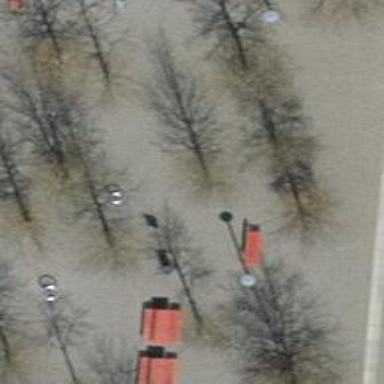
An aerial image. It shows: Urban tree with broadleaved leaves. The tree belongs to the Fagus genus.